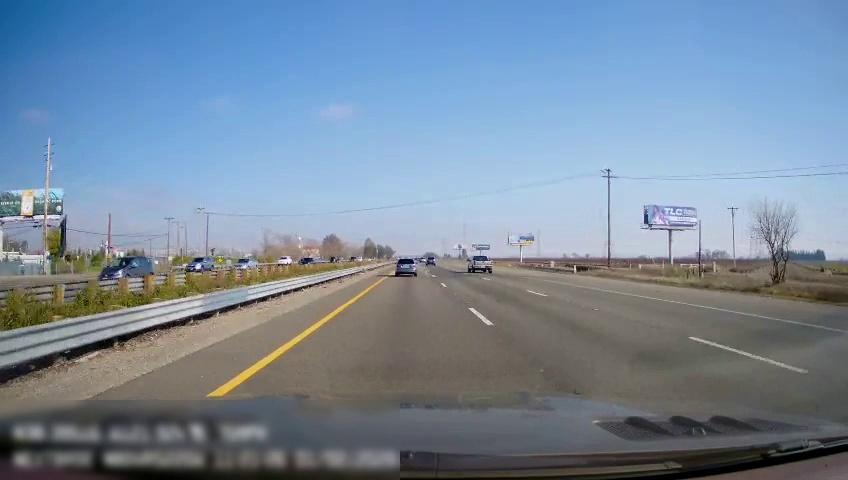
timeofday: Day
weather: Sunny
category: Drivable Space
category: Drivable Space
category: Vehicles | Car
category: Vehicles | Car
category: Vehicles | Car
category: Vehicles | Car
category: Vehicles | SUV
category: Vehicles | Car
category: Vehicles | SUV
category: Vehicles | SUV
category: Lanes | Current Lane
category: Lanes | Current Lane
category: Lanes | Alternate Lane
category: Lanes | Alternate Lane